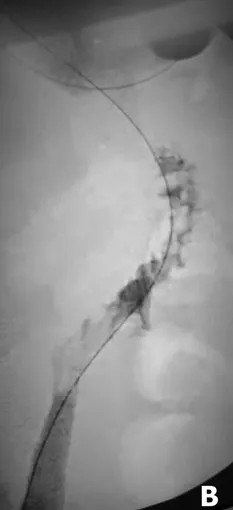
Postoperative urography. Through the. Ureter-TDC anastomosis 49 days postoperatively.
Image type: radiology (x_ray)